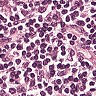
Metastatic tissue present: no